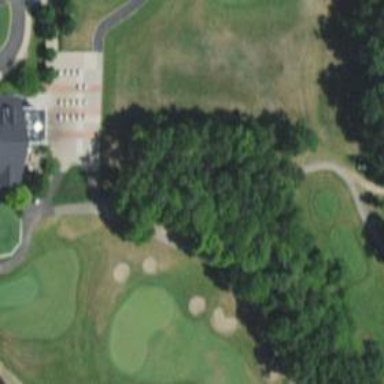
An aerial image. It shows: Path used for both walking and golf.